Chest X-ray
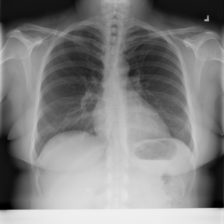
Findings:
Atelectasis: negative
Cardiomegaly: negative
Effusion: negative
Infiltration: negative
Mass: negative
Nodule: negative
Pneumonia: negative
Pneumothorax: positive
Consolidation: negative
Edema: negative
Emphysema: negative
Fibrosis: negative
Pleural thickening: negative
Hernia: negative